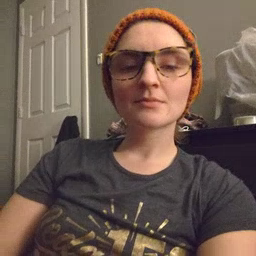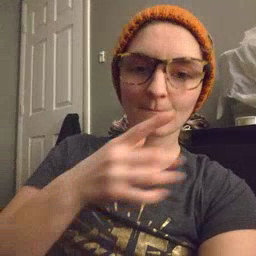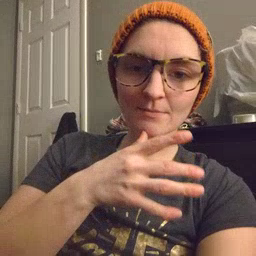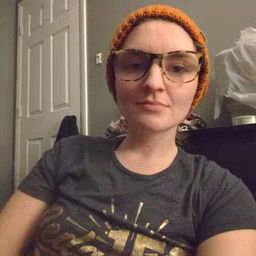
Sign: mom